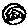
Label: moon